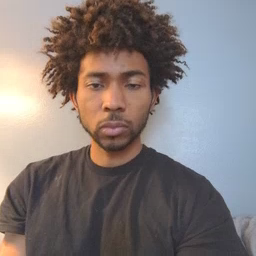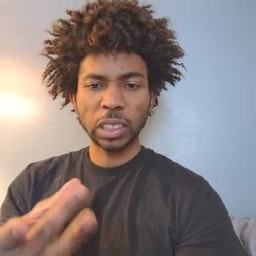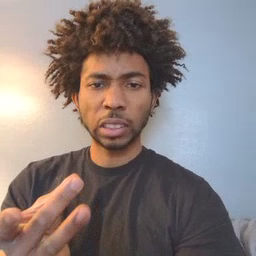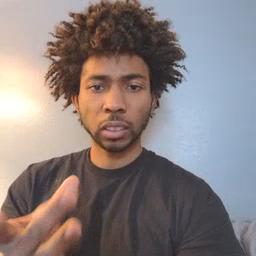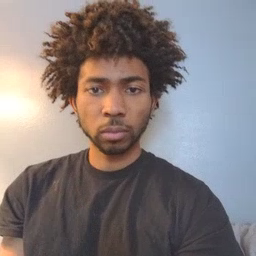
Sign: sticky